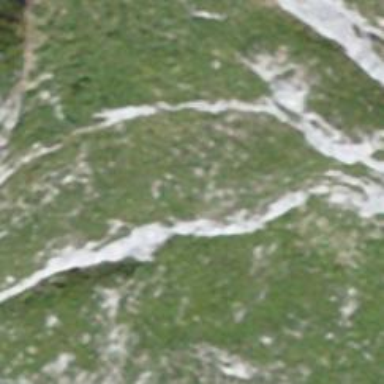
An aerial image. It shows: Natural cliff.